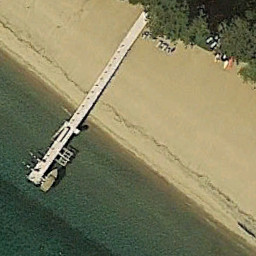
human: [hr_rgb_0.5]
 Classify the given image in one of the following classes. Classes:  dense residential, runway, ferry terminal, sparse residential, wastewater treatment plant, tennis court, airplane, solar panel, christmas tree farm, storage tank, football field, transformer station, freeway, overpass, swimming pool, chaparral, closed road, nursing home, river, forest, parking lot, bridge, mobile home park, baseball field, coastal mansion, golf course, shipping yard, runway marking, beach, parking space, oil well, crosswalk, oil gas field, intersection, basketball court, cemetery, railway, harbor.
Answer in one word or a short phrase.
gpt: ferry terminal